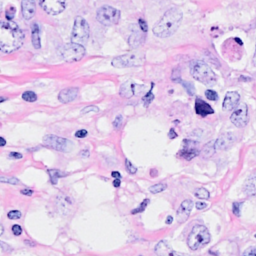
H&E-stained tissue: Breast